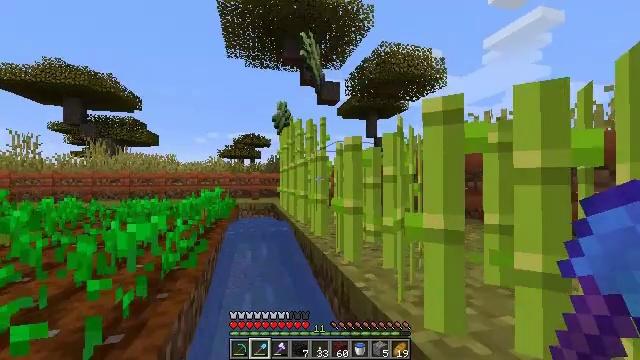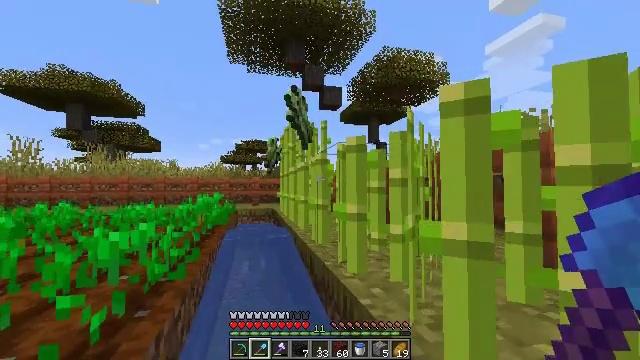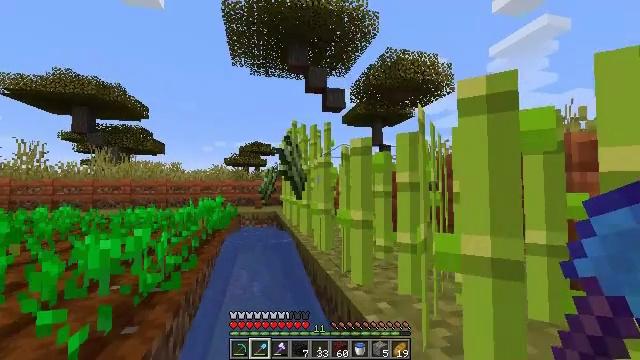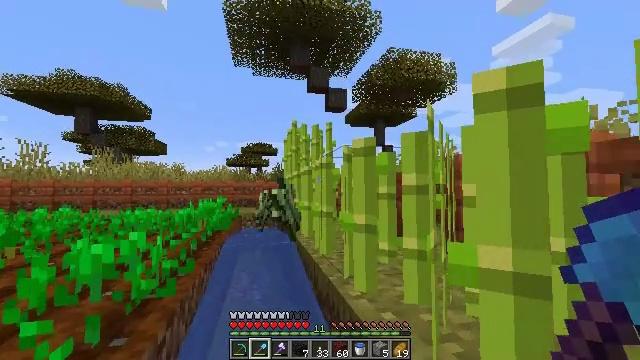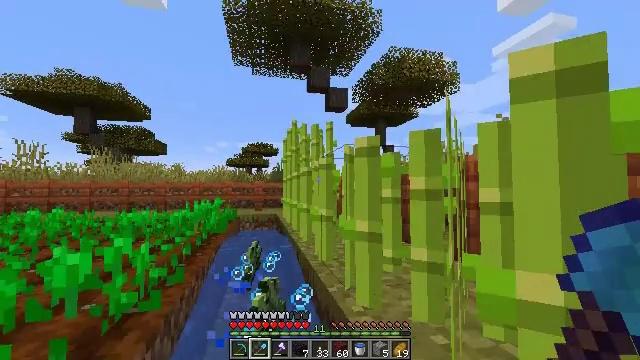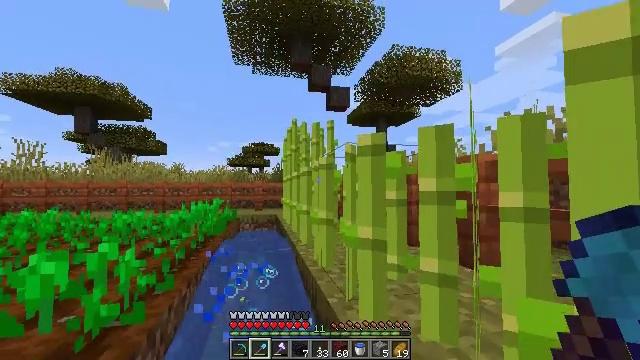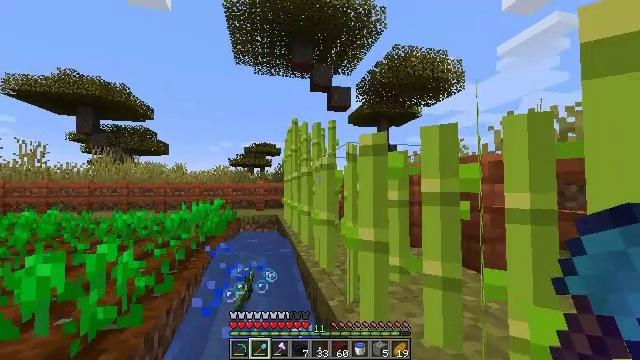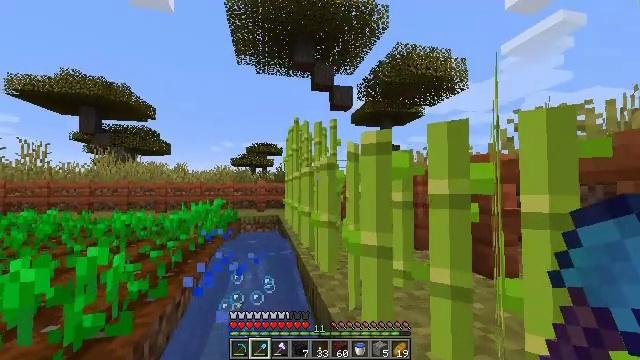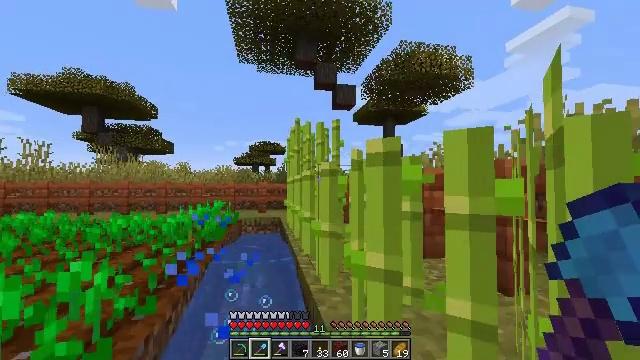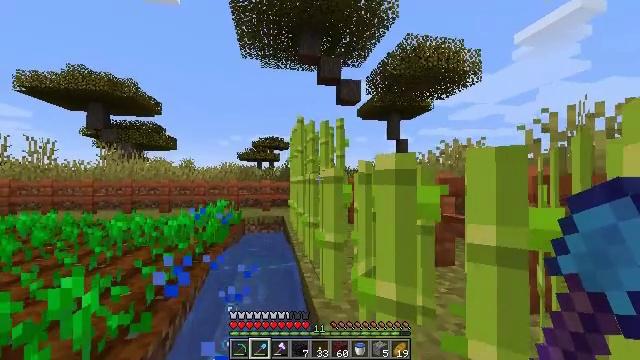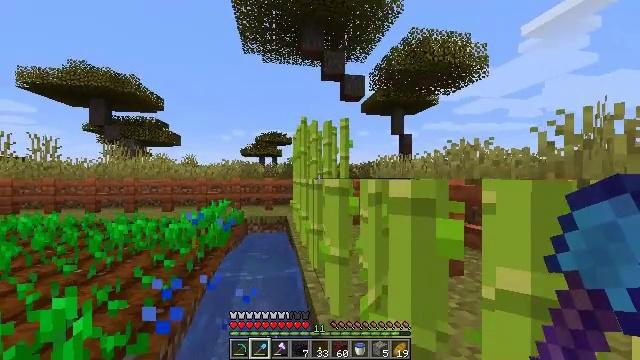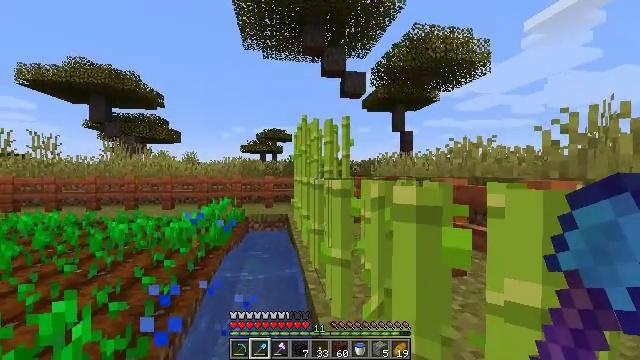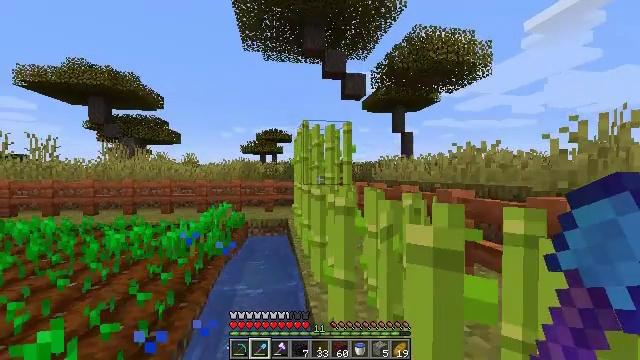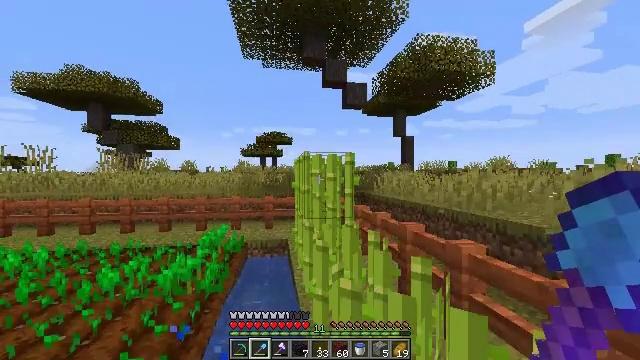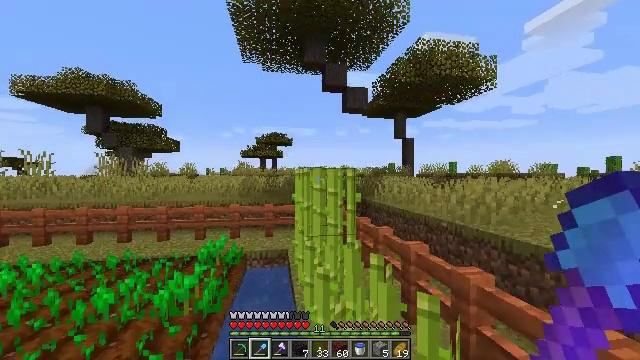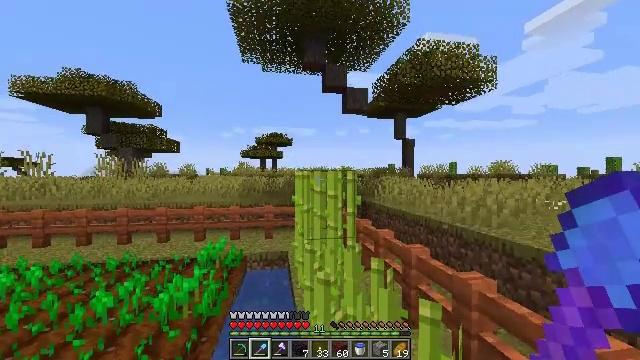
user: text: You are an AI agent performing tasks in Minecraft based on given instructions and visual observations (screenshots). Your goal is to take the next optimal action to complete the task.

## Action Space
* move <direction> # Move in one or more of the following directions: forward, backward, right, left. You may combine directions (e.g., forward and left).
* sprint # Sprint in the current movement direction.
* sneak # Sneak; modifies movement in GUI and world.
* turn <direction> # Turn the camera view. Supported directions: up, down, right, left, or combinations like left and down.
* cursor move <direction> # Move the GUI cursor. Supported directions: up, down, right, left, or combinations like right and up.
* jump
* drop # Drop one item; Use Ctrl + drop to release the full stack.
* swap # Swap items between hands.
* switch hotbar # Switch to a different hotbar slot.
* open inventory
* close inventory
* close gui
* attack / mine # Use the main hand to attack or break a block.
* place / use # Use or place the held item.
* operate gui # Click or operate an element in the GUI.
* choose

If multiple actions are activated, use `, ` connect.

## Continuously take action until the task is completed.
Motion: motion action
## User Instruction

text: Cut down the sugar cane stalks.
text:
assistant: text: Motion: move forward, turn up
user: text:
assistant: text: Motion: move forward
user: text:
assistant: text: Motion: move forward
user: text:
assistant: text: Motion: move forward
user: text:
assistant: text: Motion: move forward
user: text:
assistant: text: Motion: move forward, jump
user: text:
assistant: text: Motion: move forward, jump
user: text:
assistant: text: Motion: move forward, jump
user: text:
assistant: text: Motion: move forward, turn down, jump
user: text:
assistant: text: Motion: move forward, turn down, jump
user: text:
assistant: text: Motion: move forward
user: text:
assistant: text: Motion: move forward
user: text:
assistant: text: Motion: move forward
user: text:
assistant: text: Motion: move forward
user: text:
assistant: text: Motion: move forward
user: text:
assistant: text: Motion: move forward
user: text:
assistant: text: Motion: move forward
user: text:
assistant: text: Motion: move forward and move left, attack / mine
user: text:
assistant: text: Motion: move forward and move left, attack / mine
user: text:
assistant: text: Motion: move forward and move left, attack / mine
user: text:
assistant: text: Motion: move forward and move left, attack / mine
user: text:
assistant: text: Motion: move forward and move left
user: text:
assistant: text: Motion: move forward
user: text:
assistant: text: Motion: move forward
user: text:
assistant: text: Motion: move forward
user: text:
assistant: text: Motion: move forward, attack / mine
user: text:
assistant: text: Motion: move forward, attack / mine
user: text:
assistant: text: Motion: move forward, attack / mine
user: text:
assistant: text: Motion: move forward, turn right, attack / mine
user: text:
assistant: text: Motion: move forward, turn right and up